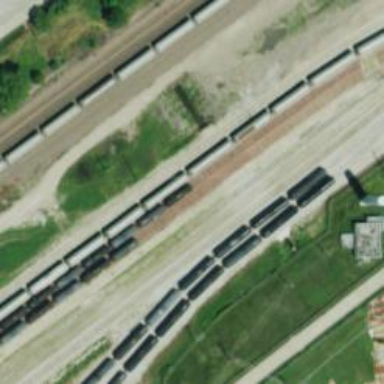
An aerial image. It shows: Railway yard in service.